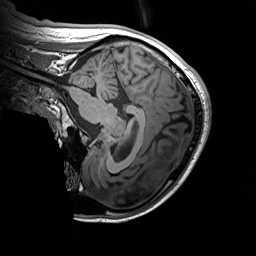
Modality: T1w
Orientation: sagittal
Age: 23
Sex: male
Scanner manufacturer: siemens
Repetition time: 2.2 s
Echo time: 0.00244 s